Aerial crown-view tile of a tropical tree (Barro Colorado Island, Panama), acquired 20241112:
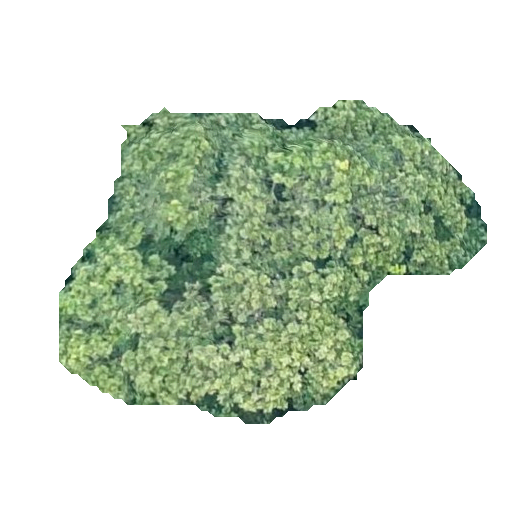
Species: Anacardium excelsum
GBIF accepted scientific name: Anacardium excelsum
Crown area: 146.557 m²